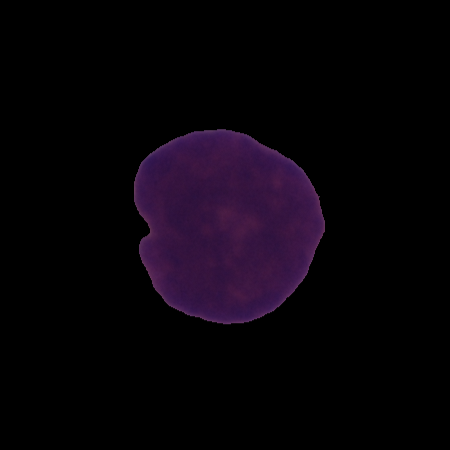
Label: cancer